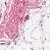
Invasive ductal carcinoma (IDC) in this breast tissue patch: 0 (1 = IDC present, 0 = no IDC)